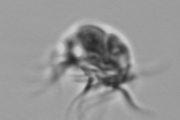
Label: Leegaardiella_ovalis